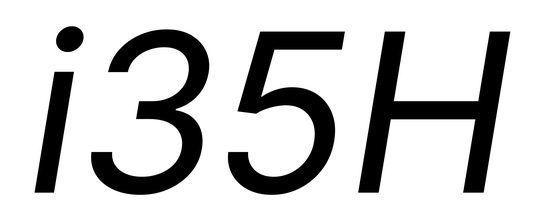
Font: Inter-Italic_Italic